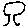
Label: tree